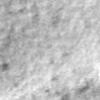
Label: no_change